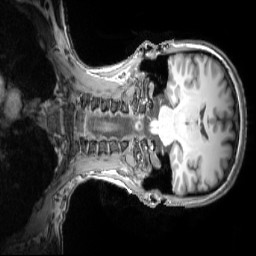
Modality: T1w
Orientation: coronal
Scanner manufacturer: siemens
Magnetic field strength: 3 T
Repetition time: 2.3 s
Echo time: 0.0033 s